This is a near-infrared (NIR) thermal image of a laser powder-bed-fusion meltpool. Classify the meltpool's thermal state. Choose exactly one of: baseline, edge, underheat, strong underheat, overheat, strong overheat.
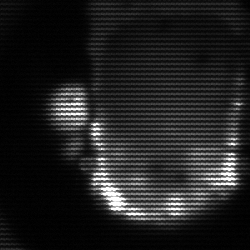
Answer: baseline